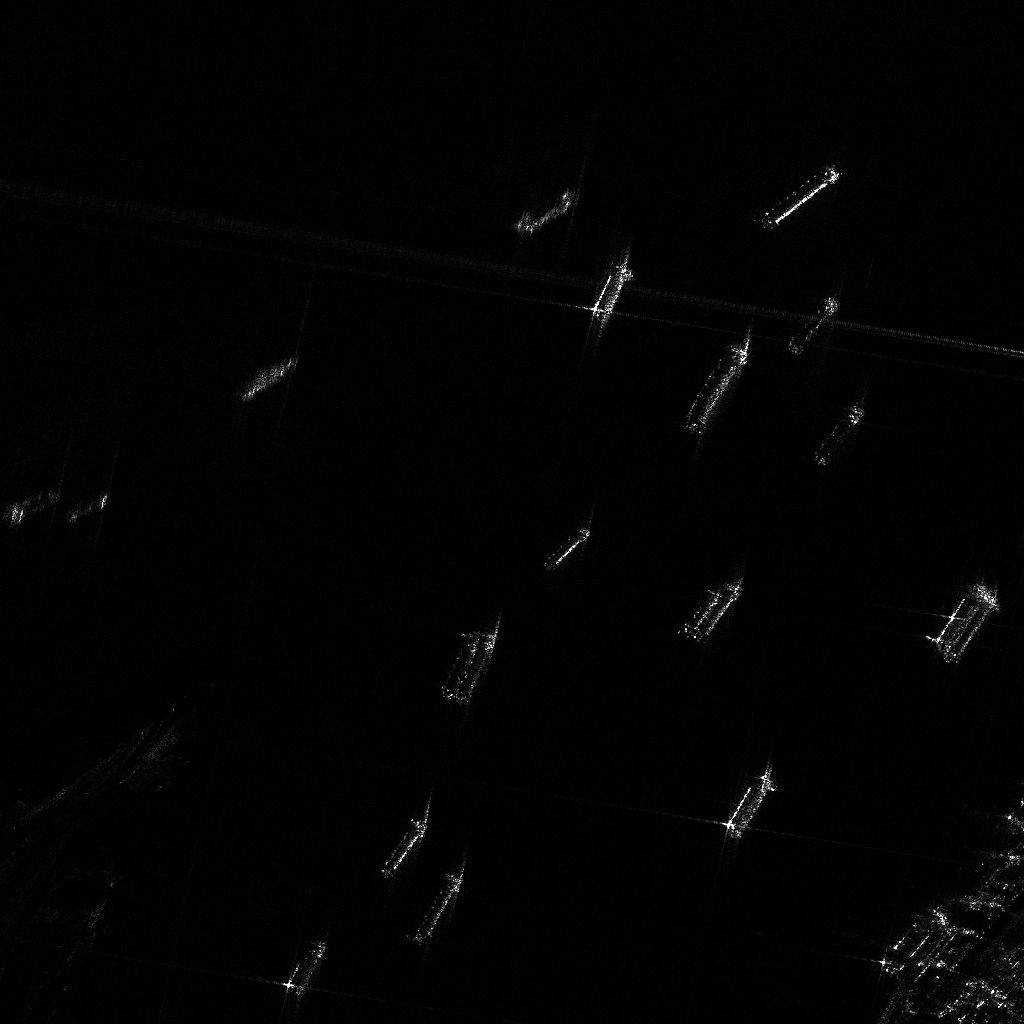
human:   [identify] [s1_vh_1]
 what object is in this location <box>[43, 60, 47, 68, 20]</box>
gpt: <ref>1 large dredger at the center</ref>

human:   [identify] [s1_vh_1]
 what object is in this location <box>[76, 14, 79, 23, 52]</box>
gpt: <ref>1 medium dredger at the top right</ref>